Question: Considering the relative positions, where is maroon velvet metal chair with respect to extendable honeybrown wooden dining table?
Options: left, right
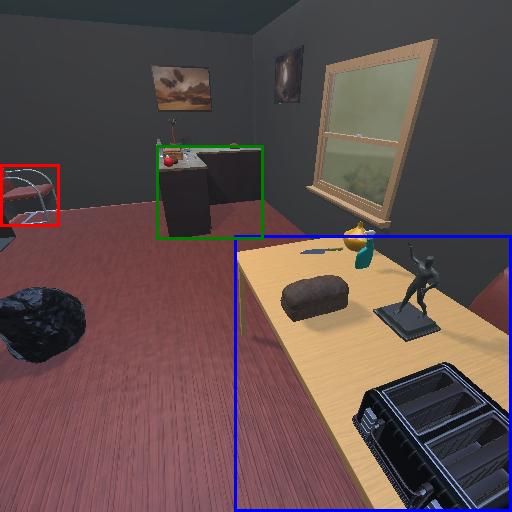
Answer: left